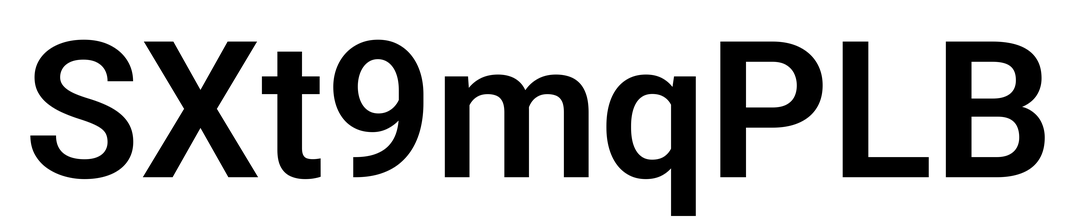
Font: Roboto_SemiBold